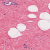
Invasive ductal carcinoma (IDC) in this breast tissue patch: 0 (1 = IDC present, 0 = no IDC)